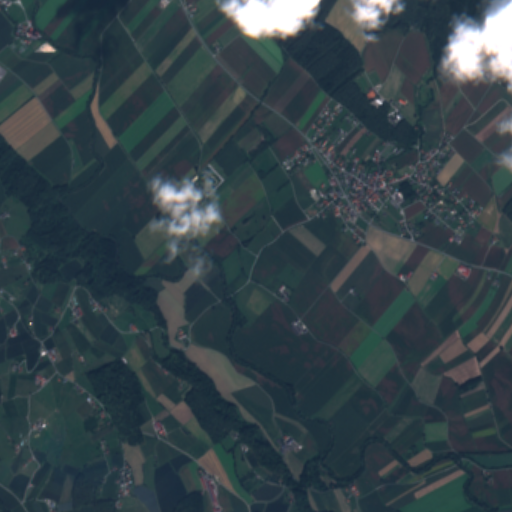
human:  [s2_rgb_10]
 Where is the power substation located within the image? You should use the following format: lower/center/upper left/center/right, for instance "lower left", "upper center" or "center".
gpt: The power substation is located in the center right of the image.
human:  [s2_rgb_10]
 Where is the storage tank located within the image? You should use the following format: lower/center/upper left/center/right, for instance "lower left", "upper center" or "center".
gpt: The storage tank is located in the center right of the image.
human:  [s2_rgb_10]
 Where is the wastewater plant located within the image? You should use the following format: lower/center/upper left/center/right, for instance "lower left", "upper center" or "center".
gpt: The wastewater plant is located in the center right of the image.
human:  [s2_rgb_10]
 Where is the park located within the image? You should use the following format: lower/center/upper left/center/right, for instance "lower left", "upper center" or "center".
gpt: There is no park in the image.